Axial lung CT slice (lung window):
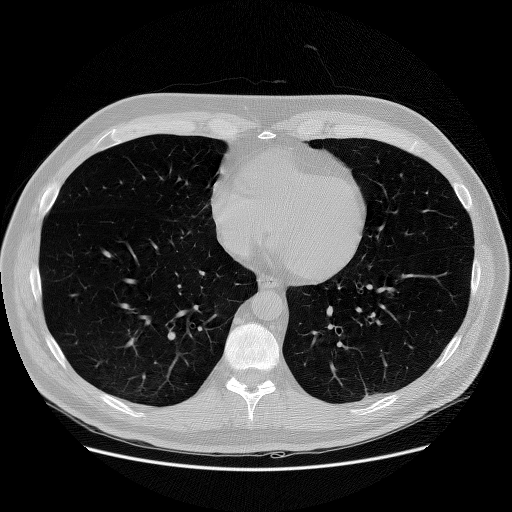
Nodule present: no